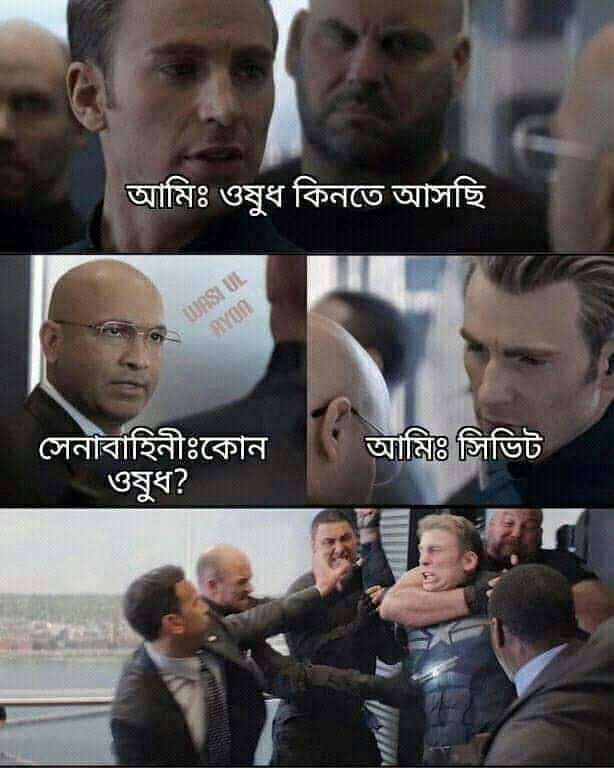
Caption: আমিঃ ওষুধ কিনতে আসছি     সেনাবাহিনীঃ কোন ওষুধ?     আমিঃ সিভিট
Label: non-hate